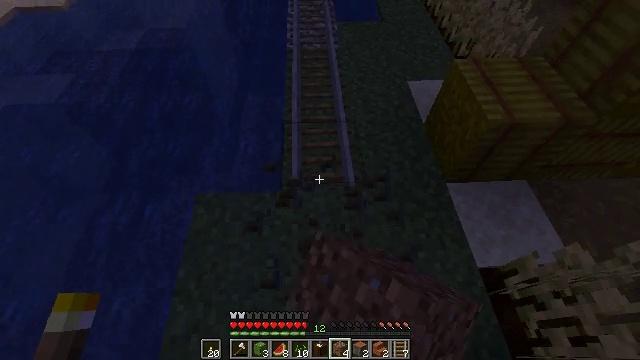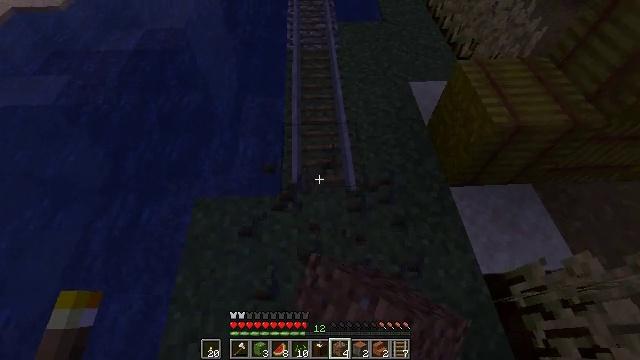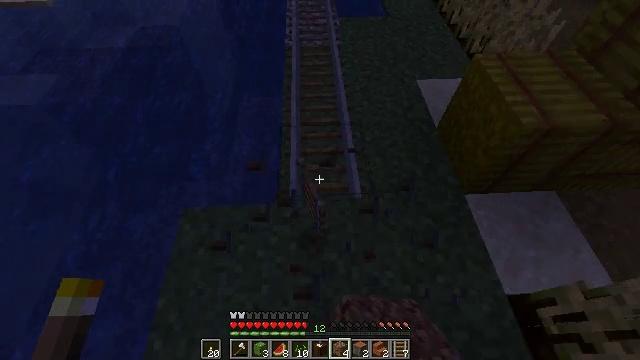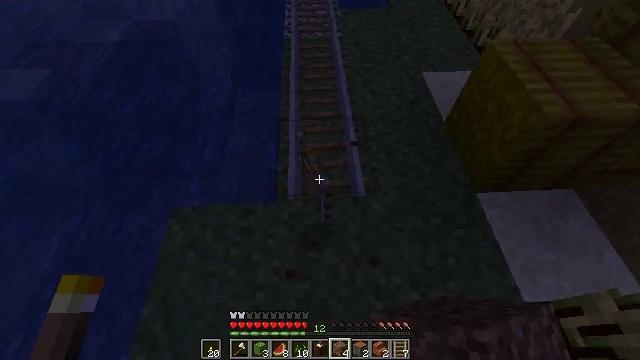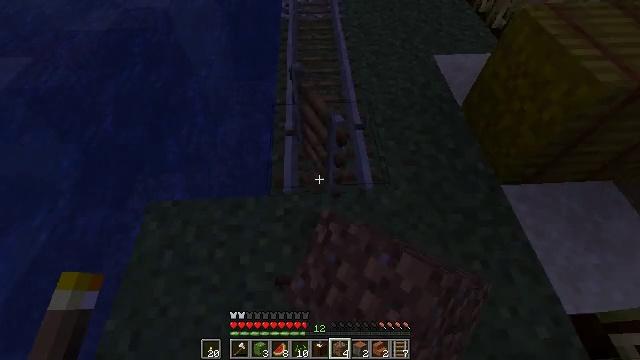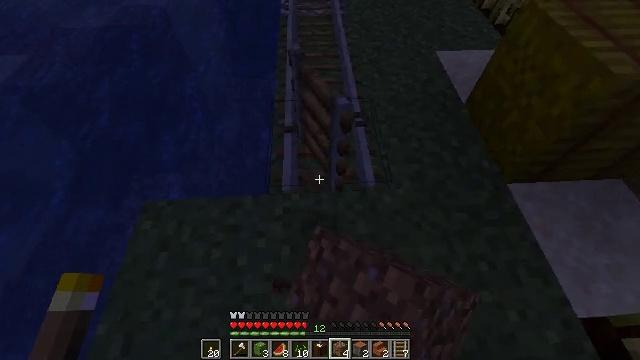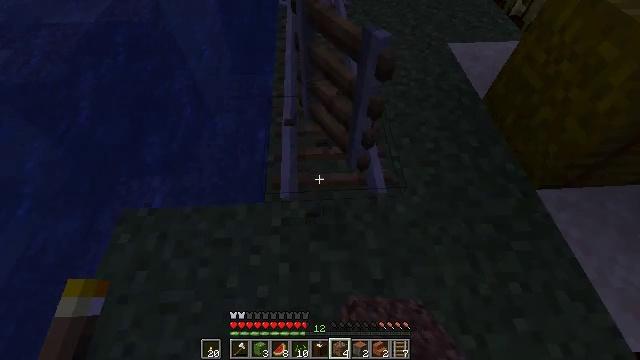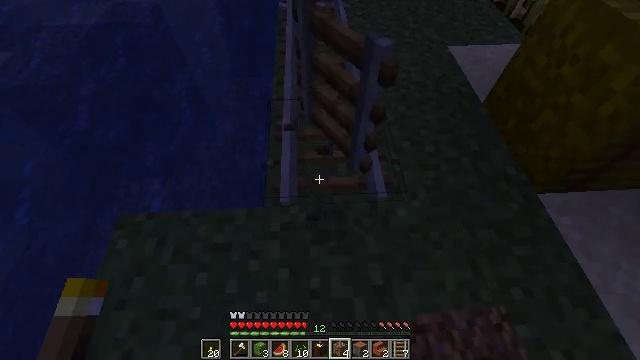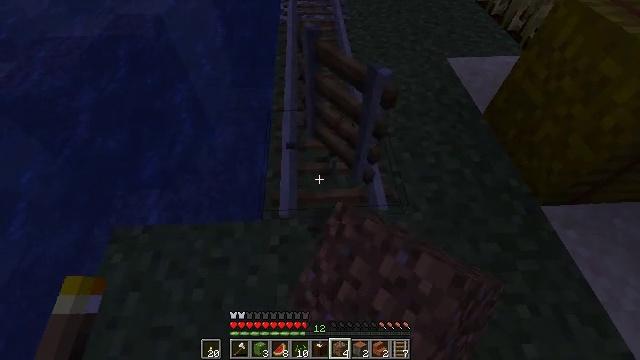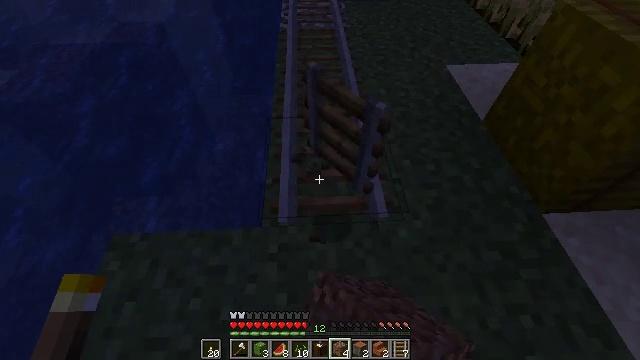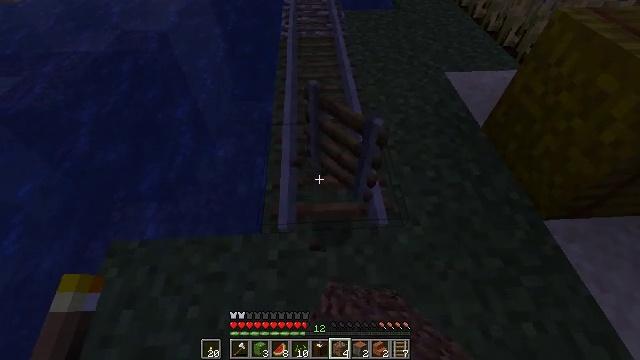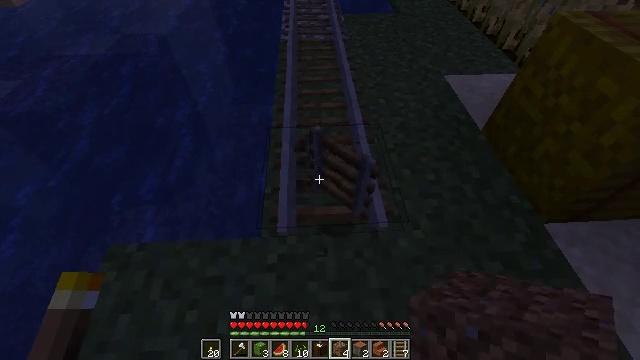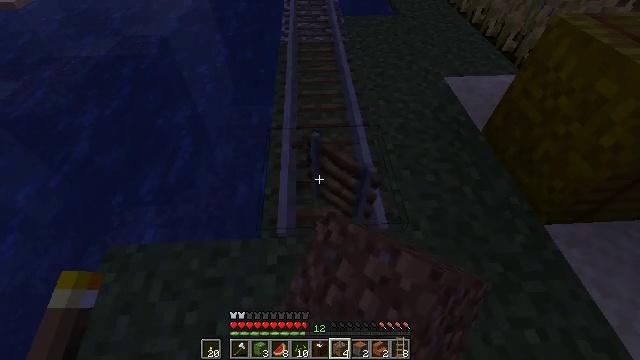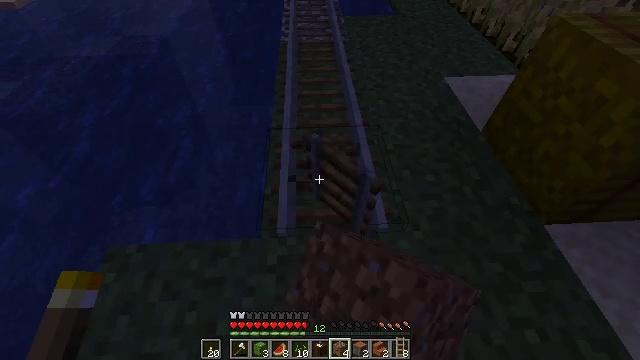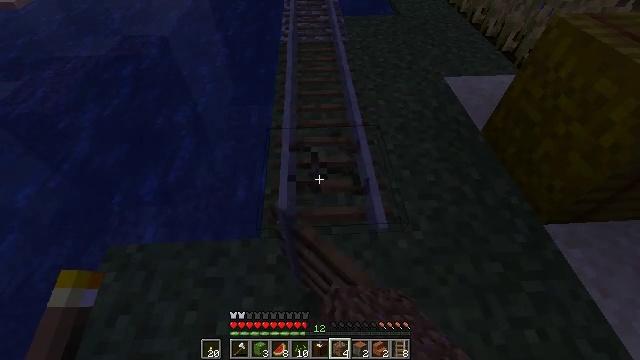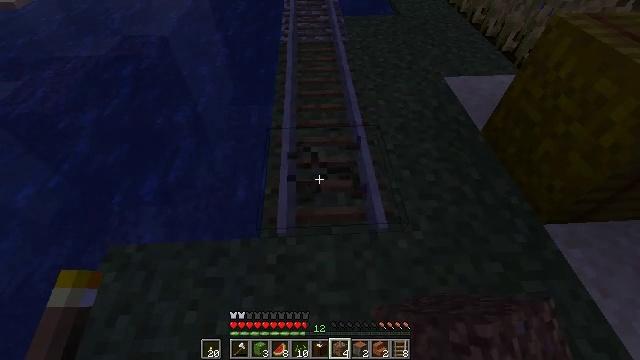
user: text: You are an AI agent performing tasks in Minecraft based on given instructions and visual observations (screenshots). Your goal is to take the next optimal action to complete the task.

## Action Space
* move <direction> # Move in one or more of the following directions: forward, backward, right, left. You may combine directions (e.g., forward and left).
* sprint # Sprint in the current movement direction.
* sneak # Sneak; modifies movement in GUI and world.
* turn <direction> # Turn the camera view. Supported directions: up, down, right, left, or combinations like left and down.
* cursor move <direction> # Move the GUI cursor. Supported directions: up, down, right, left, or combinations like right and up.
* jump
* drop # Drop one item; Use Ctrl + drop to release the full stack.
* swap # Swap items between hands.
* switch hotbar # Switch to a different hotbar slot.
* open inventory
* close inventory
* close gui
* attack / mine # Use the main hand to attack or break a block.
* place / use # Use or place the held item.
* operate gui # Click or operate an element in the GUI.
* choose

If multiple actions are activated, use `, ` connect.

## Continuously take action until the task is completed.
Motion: motion action
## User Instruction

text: Pick up the rail by attacking it.
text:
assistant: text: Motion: move forward, attack / mine
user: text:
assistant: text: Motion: move forward, attack / mine
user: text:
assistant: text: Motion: attack / mine
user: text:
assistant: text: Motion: attack / mine
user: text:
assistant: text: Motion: attack / mine
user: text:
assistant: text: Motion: attack / mine
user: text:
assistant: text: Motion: attack / mine
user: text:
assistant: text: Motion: turn up, attack / mine
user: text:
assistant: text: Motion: turn up, attack / mine
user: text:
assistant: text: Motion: turn up, attack / mine
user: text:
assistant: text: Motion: attack / mine
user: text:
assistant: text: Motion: attack / mine
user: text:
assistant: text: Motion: attack / mine
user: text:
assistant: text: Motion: attack / mine
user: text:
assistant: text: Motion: attack / mine
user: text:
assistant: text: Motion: attack / mine
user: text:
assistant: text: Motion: attack / mine
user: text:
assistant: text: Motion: attack / mine
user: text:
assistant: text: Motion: attack / mine
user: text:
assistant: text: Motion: attack / mine
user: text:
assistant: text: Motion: attack / mine
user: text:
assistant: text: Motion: attack / mine
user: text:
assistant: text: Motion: attack / mine
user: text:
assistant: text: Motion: attack / mine
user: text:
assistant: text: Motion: attack / mine
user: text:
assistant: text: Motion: attack / mine
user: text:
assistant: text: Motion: attack / mine
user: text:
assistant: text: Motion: attack / mine
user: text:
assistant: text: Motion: move forward, attack / mine
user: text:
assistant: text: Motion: move forward, attack / mine